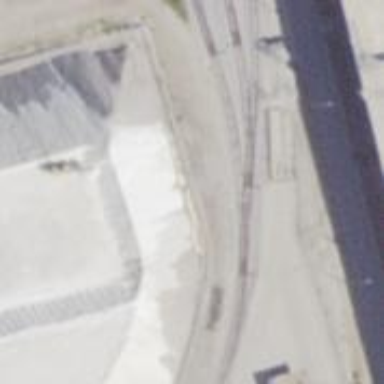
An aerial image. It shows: Railway spur service.